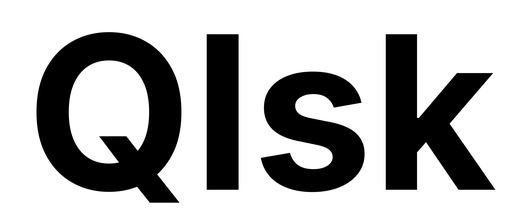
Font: Inter_Bold